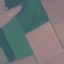
Label: AnnualCrop